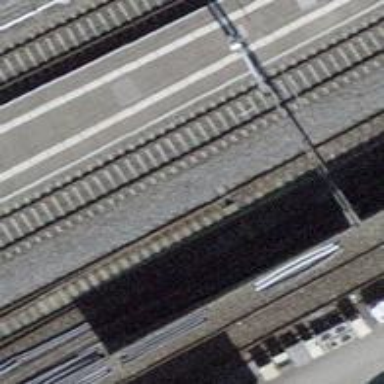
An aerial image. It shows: Railway signal.